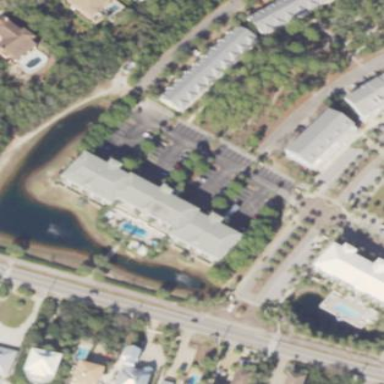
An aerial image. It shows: Apartment building for tourism.